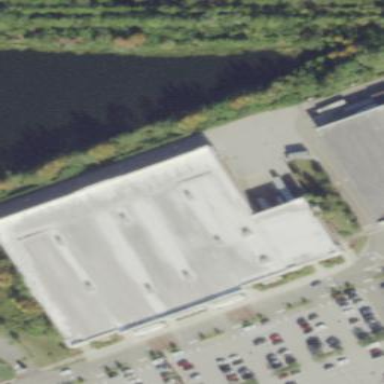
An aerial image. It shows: Department store building.